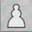
Piece: wP